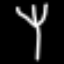
Label: fork